Field crop: maize
Growth stage: 2
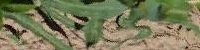
Species: maize